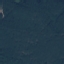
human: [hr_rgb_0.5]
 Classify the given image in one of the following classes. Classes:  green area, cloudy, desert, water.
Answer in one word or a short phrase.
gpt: green area